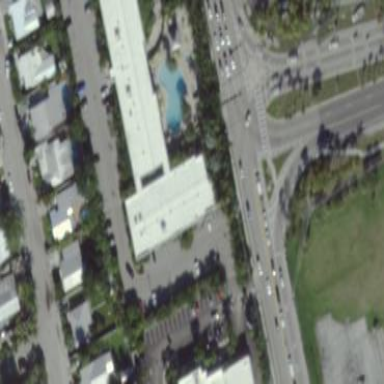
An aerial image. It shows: Hotel building.